Question: I recently integrated commenting system to my blog (not wordpress, blogger or any other kind). I imported my previous comments as xml file to . Whenever I go to the post I see is successfully showing all the comments but when I look into firebug I see some polling (XHR requests) is happening in the background on the two URLs <URL> and the requests are getting failed by '503' errors.
The interesting thing is this is happening only from my machine not from others. From other machines I don't see even any requests firing up. Can any body please help me why this is happening?
: I can reproduce the issue in other machines as well, it occurs once the user has commented for a post. It's really driving me nuts!
Here is the firebug screen shot

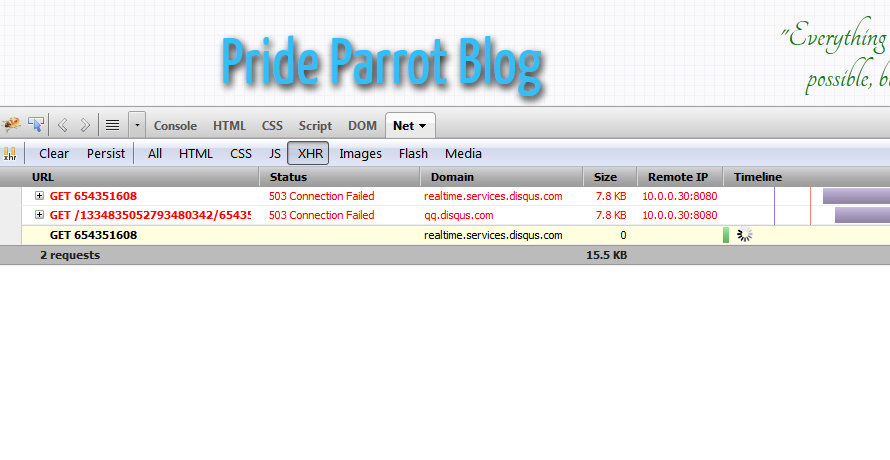
Answer: DISQUS frequently poll their servers to load the comments and this polling happens only if someone has commented from their machine. In my office machine, due to some slow connection or connection settings I'm getting the "503 connection errors".